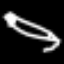
Label: pencil